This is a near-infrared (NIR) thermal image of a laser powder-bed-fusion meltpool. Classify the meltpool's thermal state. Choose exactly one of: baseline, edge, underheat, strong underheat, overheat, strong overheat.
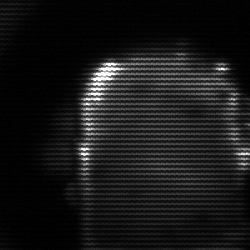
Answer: baseline